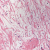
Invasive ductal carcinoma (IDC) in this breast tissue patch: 0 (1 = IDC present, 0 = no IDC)